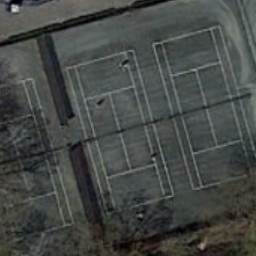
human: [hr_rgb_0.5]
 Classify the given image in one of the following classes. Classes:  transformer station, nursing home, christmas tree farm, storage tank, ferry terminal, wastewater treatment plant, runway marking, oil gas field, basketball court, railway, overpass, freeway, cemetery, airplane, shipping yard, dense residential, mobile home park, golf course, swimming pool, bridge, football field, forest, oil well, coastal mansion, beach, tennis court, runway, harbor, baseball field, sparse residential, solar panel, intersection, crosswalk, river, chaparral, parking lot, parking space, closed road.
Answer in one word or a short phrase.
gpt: tennis court